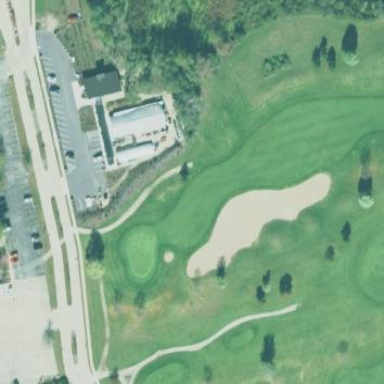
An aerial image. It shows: Sandy area is golf bunker.